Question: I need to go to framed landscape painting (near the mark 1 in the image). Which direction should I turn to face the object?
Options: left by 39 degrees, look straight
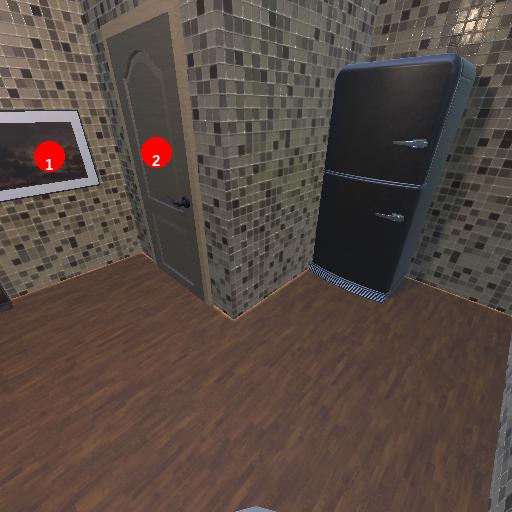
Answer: left by 39 degrees